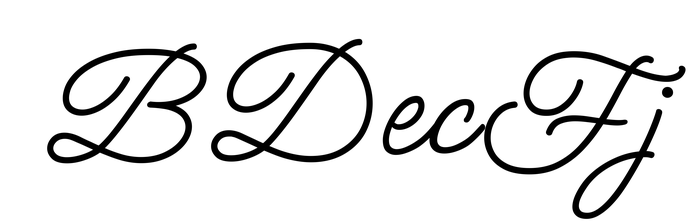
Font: MeowScript-Regular